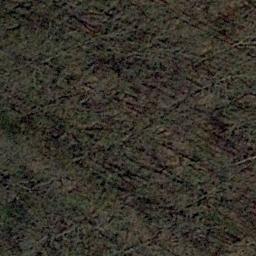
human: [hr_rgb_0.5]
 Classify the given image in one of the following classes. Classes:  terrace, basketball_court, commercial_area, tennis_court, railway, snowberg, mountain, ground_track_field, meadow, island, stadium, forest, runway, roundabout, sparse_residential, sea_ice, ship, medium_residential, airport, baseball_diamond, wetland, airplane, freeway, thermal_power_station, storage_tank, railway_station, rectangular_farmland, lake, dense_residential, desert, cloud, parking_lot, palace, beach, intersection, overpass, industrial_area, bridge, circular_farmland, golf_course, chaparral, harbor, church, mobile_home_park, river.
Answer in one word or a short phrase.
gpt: forest